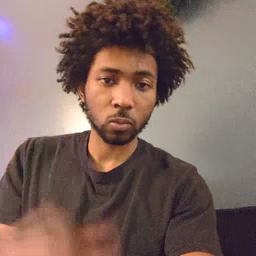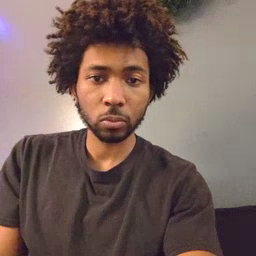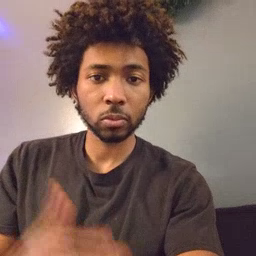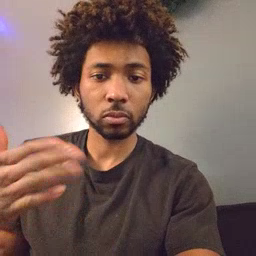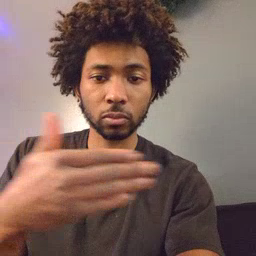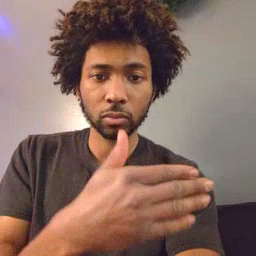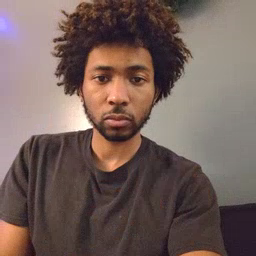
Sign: fish